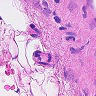
Metastatic tissue present: no